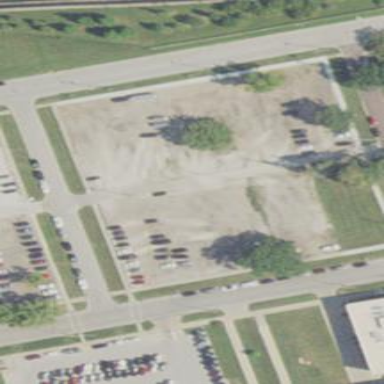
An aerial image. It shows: Parking area with unpaved surface.